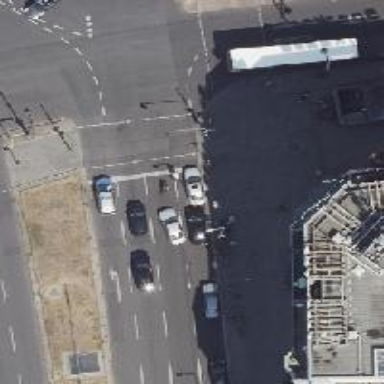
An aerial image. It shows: Road with traffic signals.